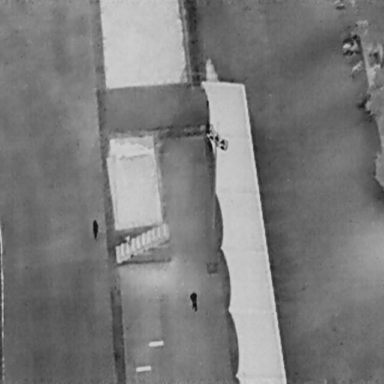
There are two People in the infrared image.